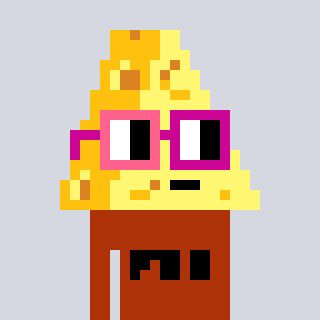
a pixel art character with square pink and red glasses, a cheese-shaped head and a hotbrown-colored body on a cool background